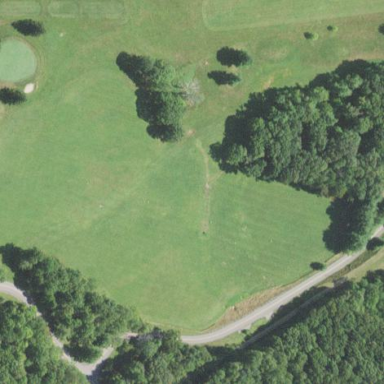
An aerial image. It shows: Driving range golf area covered with lush grass.